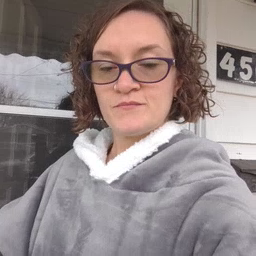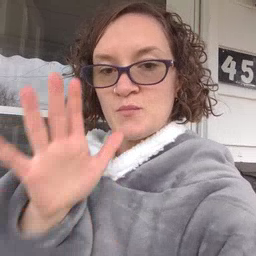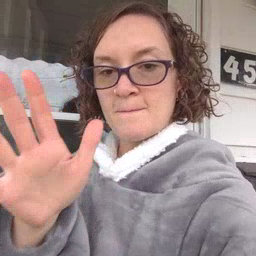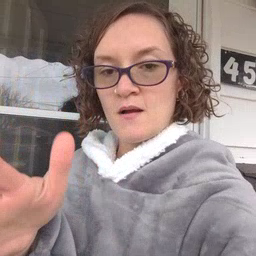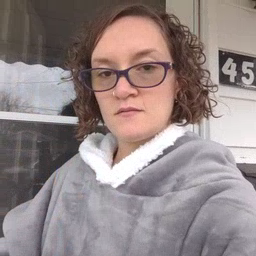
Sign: grandma